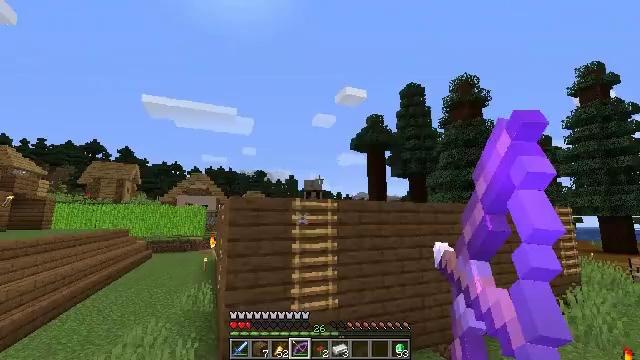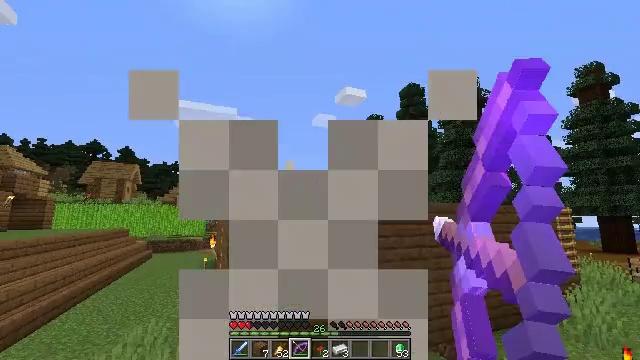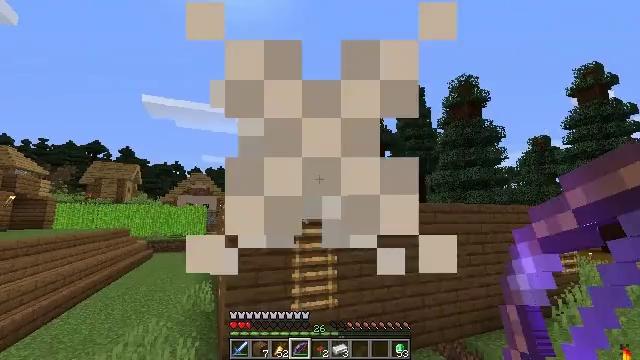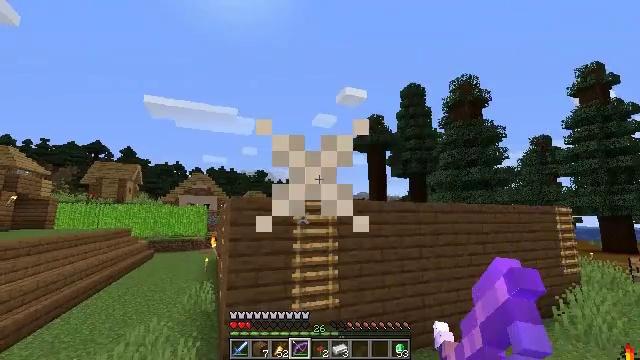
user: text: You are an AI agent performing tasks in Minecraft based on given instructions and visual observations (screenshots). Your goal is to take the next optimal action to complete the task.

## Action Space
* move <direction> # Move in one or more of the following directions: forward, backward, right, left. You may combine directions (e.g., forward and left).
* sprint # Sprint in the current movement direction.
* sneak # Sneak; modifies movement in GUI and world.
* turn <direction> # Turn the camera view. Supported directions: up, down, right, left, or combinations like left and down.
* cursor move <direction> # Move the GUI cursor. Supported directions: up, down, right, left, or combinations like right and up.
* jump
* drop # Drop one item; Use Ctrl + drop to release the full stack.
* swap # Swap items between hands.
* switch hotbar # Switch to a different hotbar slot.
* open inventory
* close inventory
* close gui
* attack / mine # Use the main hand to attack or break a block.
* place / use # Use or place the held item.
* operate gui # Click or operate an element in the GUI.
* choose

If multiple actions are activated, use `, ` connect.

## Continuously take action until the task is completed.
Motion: motion action
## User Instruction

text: Battle the village protector.
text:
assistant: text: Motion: use / place
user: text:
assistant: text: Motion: use / place
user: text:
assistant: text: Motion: use / place
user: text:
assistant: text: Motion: use / place